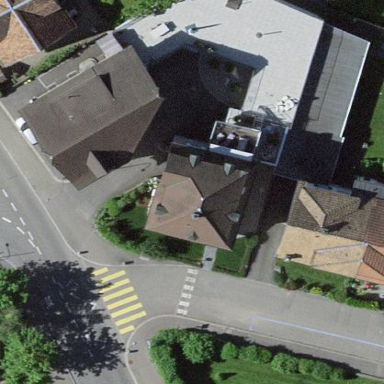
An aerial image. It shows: Detached building with mansard roof.